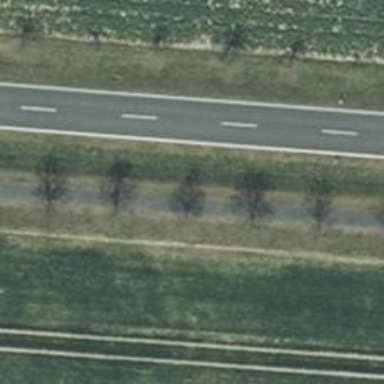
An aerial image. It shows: Deciduous broadleaved tree.